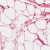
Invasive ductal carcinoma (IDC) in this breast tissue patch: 0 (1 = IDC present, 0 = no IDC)